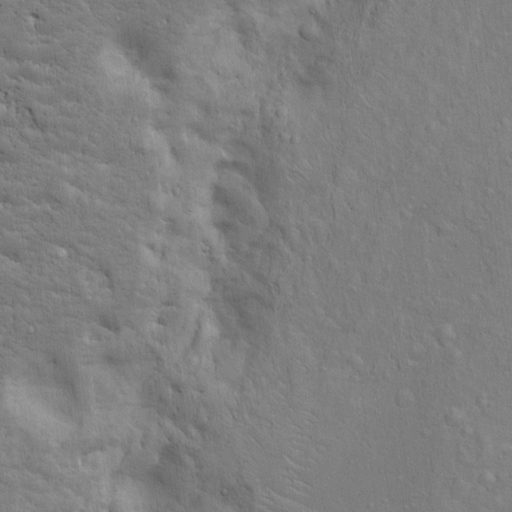
Classes present: Background, Cone